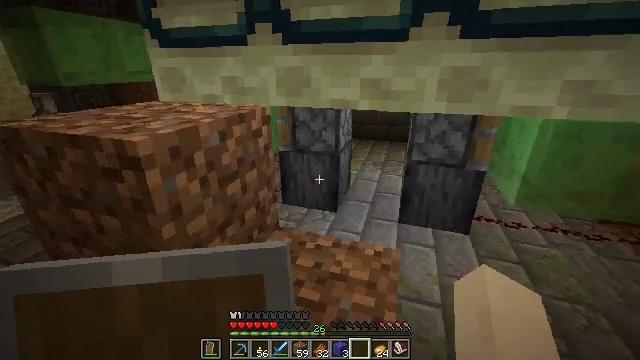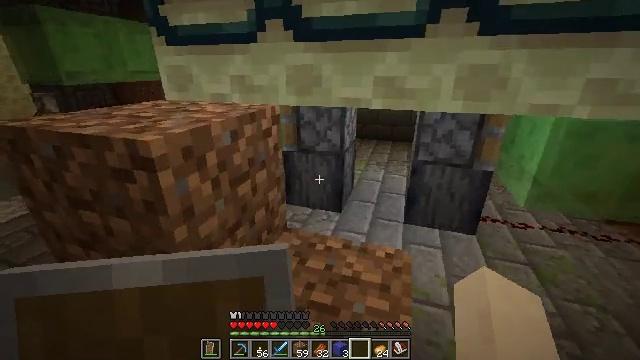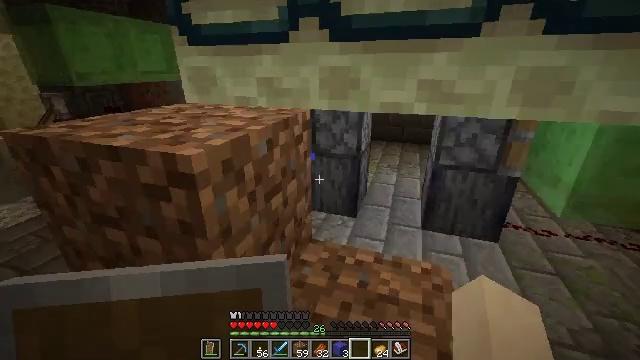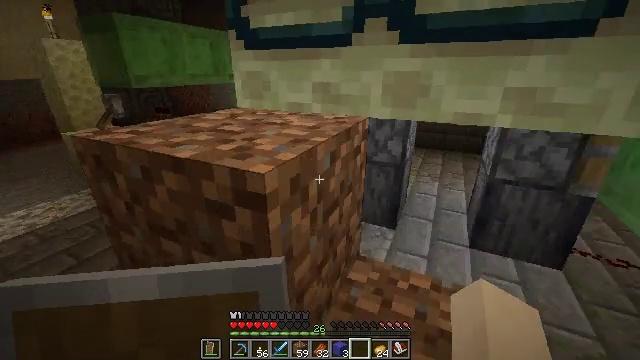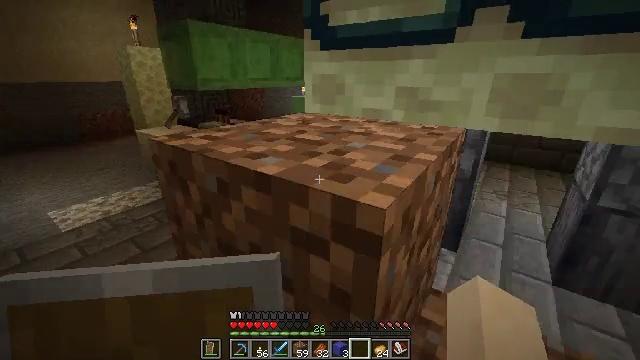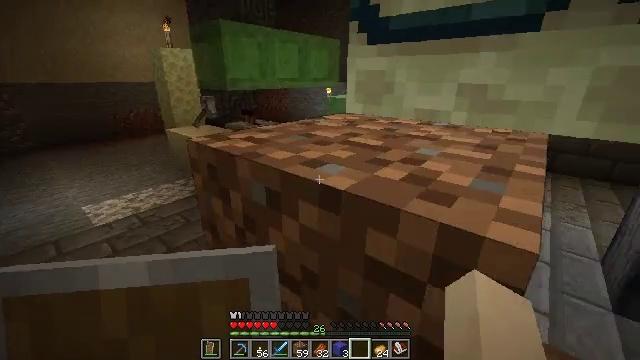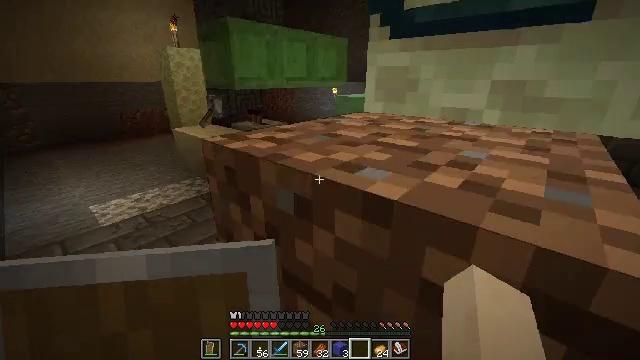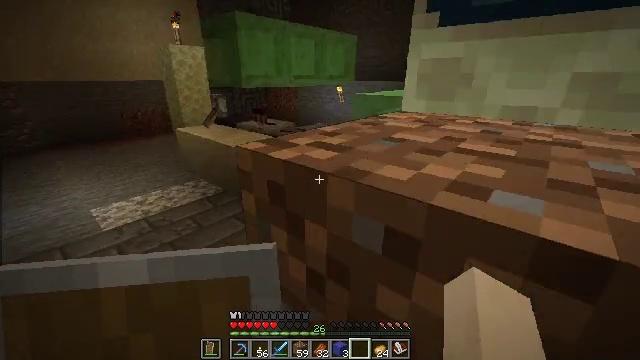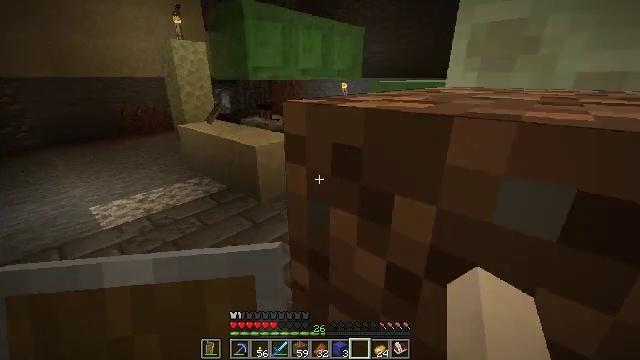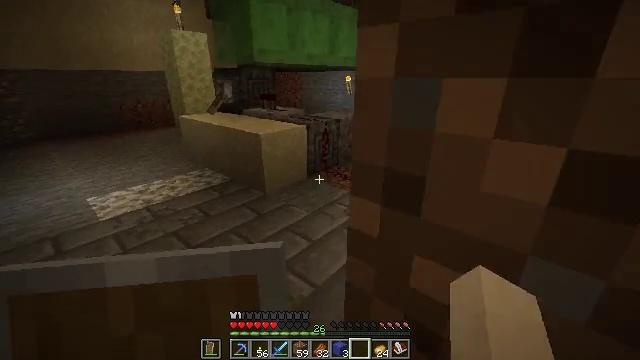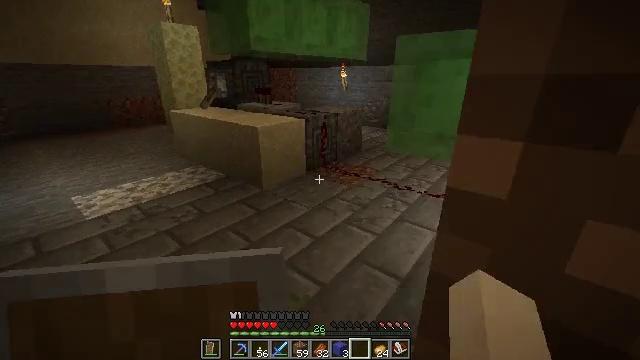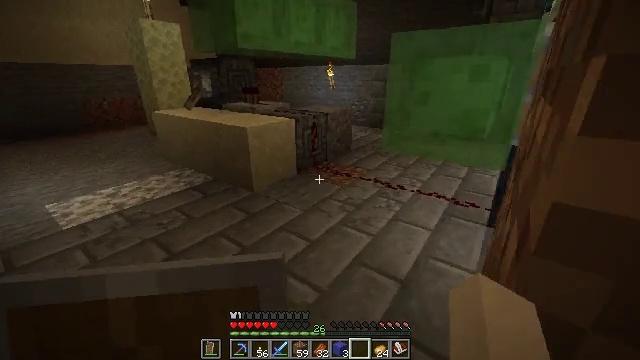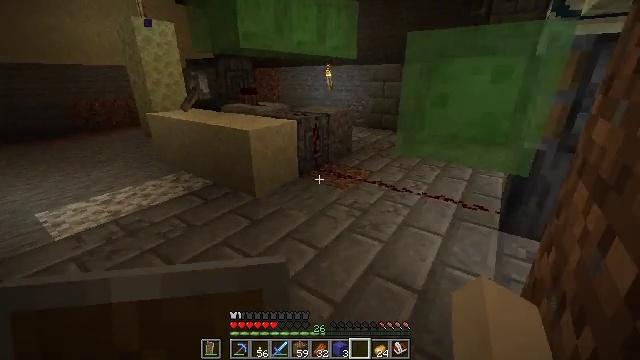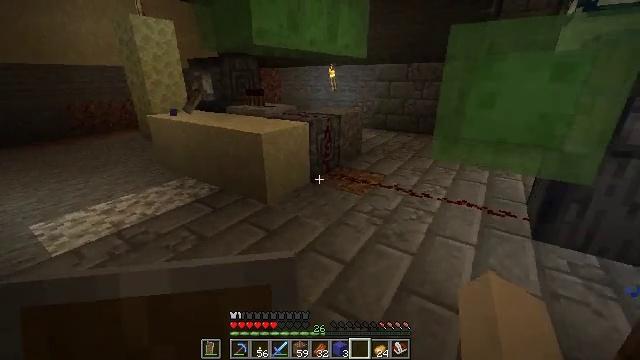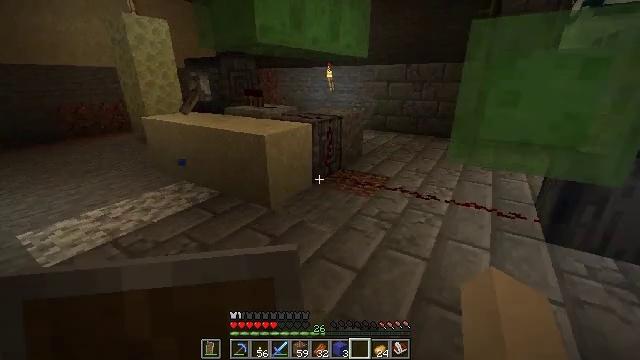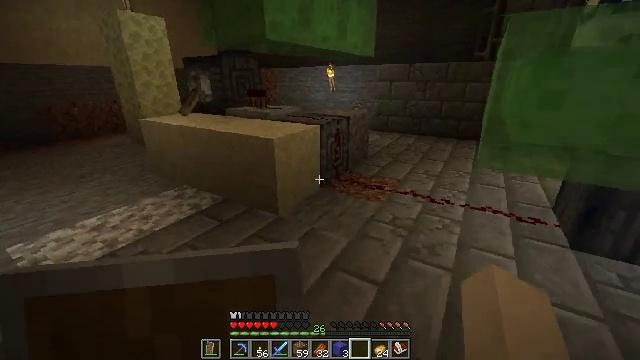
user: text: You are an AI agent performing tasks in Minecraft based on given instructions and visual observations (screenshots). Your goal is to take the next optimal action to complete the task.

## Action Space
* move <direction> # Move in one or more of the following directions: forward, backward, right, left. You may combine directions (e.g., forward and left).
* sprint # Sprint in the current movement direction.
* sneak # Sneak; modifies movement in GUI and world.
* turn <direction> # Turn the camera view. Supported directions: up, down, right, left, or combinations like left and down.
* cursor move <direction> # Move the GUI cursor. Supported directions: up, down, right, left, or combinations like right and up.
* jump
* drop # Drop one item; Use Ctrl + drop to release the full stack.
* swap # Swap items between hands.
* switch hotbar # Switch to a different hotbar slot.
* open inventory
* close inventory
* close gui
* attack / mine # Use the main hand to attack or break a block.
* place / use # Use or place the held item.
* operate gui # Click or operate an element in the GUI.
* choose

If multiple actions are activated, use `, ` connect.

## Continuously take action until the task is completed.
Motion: motion action
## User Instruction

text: Dismantle the sticky piston for reuse.
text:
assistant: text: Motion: move forward and move left
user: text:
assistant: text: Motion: move forward and move left
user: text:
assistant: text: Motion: move forward and move left, turn left
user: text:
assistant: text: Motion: move forward and move left, turn left
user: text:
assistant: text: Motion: move forward and move left, turn left
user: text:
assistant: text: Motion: move forward and move left
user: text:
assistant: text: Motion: move forward and move left
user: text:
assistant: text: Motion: move forward and move left
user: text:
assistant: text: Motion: move forward and move left
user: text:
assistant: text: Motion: move forward and move left, turn right
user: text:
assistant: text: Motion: move forward and move left, turn right
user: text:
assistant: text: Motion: move forward and move left, turn right
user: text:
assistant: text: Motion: move forward and move left
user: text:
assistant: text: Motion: move forward and move left, turn right
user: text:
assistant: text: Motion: move forward and move left, turn right
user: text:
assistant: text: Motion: move forward and move left, turn right
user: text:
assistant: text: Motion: move forward and move left, turn right and up
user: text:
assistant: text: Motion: move forward, turn right
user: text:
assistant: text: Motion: move forward
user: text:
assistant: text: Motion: move forward
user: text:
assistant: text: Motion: no_op
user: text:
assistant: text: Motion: no_op
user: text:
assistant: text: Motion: no_op
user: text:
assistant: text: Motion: no_op
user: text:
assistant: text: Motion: no_op
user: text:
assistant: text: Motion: no_op
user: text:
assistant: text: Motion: no_op
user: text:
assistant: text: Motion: no_op
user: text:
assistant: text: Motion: no_op
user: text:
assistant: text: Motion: no_op